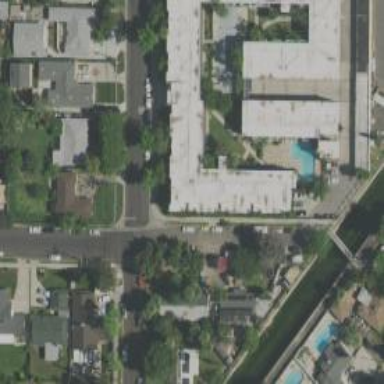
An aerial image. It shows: Residential road with separate sidewalk.